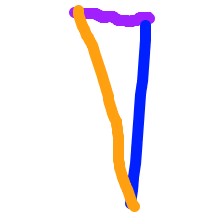
Shape: triangle